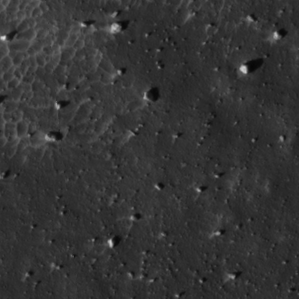
Label: non_frost